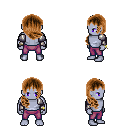
a pixel art fantasy rpg character, male body template, dark elf, purple skin, steel arm armor, magenta pants, brown right-swept hairstyle, bracelets, four views (front, back, left, right), 2x2 character sprite sheet, small pixel art, hard edges, no anti-aliasing